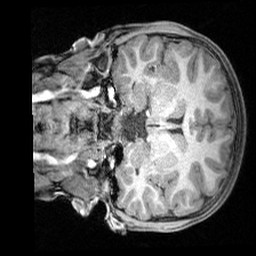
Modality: T1w
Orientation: coronal
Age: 10
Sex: female
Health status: ill
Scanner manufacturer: siemens
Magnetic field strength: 3 T
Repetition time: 1.6 s
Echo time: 0.00179 s